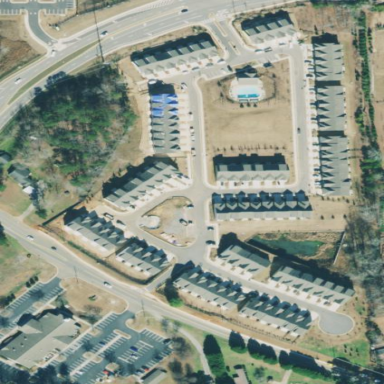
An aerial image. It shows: Residential area consisting of townhomes.